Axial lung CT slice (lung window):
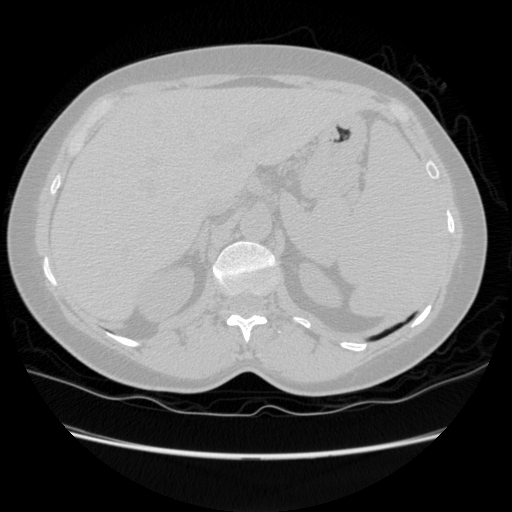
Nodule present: no